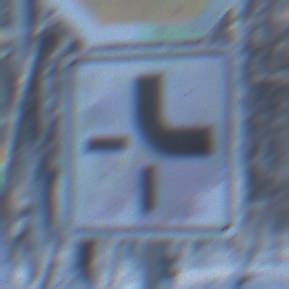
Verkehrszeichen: VerlaufVorfahrtsstrasse4
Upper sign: Stop
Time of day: MorningAfternoon
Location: Outdoor (Nature)
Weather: Clear
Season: Winter
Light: Natural